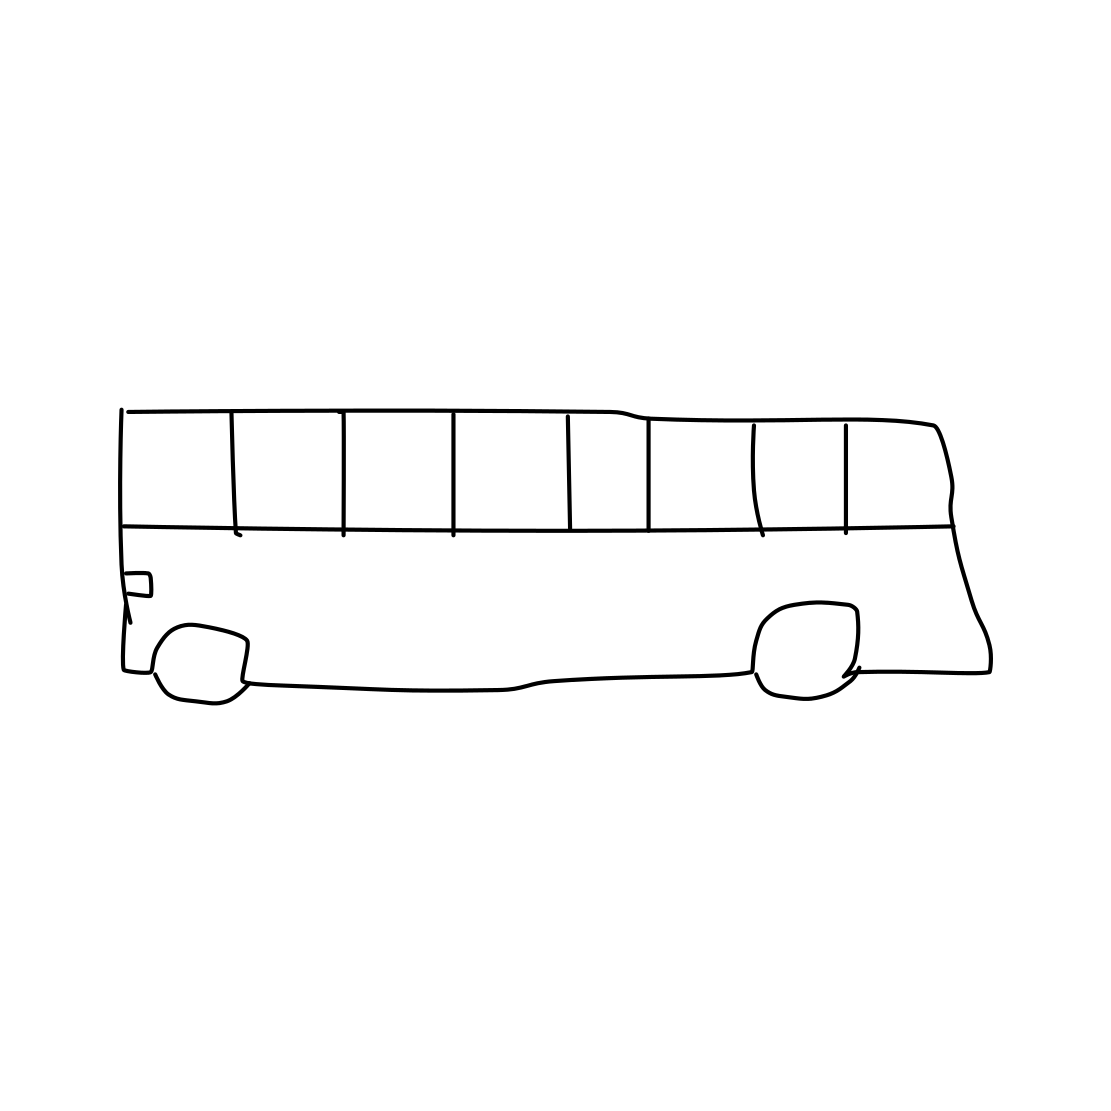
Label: bus